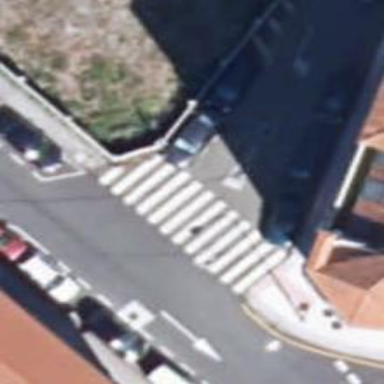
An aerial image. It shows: Marked crossing on the road.